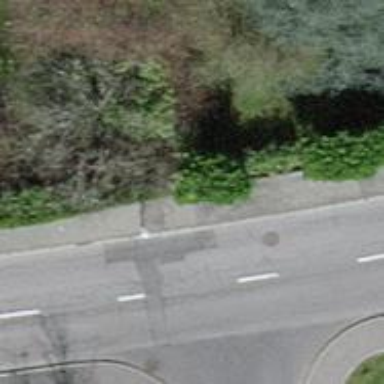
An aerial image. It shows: Asphalt sidewalk along the footway.